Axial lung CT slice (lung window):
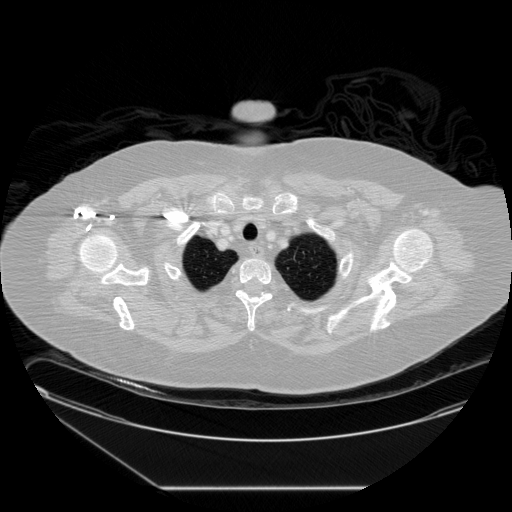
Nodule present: no